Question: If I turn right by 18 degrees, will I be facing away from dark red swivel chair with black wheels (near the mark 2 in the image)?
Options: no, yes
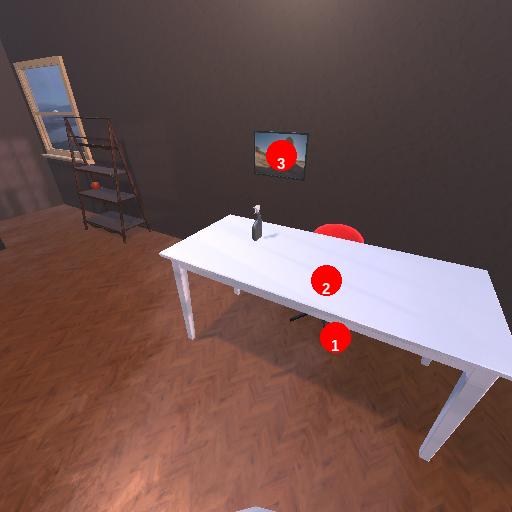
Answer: no